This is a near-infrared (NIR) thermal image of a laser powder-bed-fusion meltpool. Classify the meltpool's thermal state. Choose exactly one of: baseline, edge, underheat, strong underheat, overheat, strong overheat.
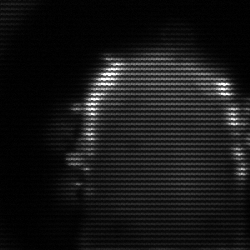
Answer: baseline